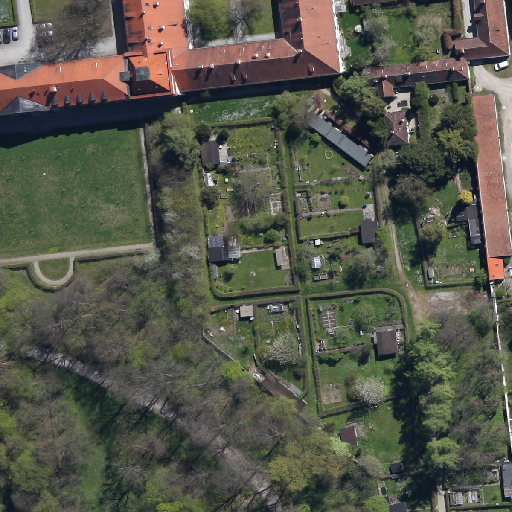
Referring expression: road